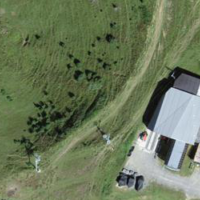
EUNIS habitat code: 23
Species observed at this site:
Milvus milvus
Milvus migrans